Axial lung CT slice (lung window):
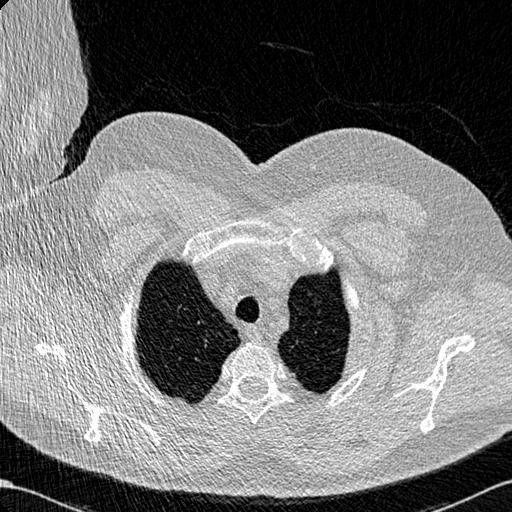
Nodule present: no